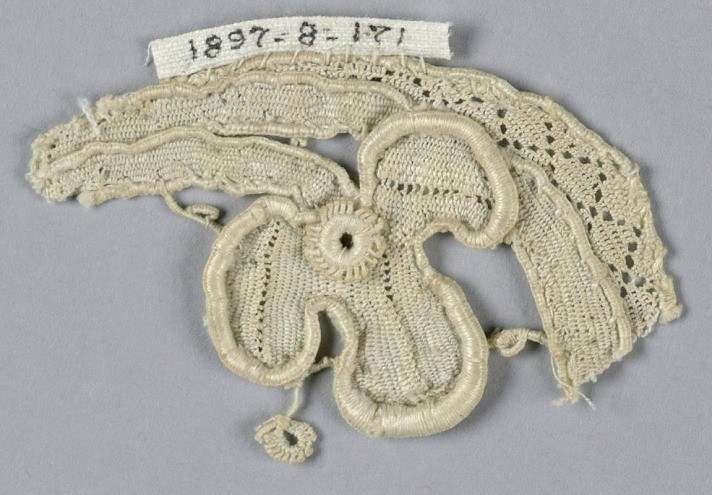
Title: Fragment
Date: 17th century
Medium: linen Technique: needle lace
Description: Fragment of raised lace in a pattern of a trefoil bud with a central superimposed rosette and a portion of a leaf with a diamond diaper pattern.